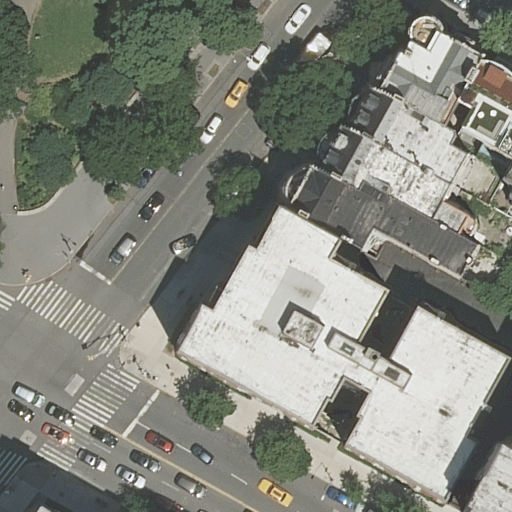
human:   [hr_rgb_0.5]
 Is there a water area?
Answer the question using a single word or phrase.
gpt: no

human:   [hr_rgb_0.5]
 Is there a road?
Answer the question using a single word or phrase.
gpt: yes

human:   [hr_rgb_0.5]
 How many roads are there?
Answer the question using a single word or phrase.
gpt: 10

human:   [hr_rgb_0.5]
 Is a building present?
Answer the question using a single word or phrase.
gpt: yes

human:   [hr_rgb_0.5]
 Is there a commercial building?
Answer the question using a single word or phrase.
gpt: no

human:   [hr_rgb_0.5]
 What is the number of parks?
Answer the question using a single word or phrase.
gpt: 1

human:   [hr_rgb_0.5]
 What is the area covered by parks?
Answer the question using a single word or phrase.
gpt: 434m2

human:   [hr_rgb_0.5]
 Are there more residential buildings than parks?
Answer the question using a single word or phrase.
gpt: yes

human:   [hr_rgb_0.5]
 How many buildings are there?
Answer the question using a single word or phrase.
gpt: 9

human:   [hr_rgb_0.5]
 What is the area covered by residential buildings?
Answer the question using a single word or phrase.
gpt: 3052m2

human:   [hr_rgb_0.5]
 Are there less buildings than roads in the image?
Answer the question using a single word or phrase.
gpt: yes

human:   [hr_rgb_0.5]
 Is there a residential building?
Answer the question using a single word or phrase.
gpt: yes

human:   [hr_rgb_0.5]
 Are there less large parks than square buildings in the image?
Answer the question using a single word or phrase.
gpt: no

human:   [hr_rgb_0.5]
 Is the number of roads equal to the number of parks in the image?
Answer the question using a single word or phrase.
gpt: no

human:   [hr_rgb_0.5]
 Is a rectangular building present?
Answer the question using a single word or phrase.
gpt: yes

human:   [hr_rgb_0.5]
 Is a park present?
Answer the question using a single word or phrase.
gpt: yes

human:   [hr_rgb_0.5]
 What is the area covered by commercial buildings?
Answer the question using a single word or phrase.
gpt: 0m2

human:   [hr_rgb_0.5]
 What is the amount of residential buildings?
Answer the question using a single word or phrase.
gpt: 9

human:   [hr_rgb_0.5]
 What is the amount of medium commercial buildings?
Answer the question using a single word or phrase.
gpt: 0

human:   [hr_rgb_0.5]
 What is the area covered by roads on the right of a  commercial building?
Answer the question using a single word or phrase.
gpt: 0m2

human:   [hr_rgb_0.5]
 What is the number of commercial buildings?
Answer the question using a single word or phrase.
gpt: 0

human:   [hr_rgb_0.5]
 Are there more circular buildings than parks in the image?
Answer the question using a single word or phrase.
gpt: no

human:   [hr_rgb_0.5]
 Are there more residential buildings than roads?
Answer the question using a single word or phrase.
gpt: no

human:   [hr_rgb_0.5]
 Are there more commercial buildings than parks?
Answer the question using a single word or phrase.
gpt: no

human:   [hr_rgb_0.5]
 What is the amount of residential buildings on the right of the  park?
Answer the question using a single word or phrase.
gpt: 0

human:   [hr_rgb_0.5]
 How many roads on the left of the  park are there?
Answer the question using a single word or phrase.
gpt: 10

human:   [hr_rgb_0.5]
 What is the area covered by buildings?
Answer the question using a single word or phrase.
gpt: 3052m2

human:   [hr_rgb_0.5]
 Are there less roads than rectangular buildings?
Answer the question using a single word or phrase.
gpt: no

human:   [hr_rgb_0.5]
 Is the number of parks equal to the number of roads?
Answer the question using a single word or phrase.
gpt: no

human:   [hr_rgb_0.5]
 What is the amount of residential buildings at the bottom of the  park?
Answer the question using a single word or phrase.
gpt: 9

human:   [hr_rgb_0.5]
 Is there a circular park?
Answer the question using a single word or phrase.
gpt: no

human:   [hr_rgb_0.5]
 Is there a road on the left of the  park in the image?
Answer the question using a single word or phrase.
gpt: yes

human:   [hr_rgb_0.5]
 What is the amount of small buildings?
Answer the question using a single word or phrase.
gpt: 3

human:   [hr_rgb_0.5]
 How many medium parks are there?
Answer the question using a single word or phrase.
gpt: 1

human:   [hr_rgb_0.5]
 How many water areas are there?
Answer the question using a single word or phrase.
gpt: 0

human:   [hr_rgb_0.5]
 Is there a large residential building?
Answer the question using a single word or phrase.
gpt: yes

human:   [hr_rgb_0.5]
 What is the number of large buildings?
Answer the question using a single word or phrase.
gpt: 1

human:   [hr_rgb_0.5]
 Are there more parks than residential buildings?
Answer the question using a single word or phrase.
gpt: no

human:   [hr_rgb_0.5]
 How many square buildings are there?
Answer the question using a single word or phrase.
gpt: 0

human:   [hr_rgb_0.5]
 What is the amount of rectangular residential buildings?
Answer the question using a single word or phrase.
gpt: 2

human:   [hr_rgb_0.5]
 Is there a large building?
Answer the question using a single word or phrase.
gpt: yes

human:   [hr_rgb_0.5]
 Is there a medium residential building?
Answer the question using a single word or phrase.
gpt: yes

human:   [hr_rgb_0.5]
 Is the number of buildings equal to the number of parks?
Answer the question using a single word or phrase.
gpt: no

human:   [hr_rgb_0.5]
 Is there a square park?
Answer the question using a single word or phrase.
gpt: no

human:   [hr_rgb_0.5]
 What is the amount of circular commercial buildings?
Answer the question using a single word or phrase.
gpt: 0

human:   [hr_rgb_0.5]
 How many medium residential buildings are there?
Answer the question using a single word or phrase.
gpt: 5

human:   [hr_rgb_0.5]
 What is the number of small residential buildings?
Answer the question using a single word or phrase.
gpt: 3

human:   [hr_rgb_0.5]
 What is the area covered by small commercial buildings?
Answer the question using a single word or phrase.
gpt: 0m2

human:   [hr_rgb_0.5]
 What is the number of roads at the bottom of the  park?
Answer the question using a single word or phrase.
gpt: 10

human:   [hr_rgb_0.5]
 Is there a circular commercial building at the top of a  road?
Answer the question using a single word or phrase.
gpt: no

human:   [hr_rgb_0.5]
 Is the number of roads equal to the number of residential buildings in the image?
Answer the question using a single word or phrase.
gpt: no

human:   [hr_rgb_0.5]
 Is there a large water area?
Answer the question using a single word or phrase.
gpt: no

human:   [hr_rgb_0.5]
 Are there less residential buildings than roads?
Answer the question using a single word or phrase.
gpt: yes

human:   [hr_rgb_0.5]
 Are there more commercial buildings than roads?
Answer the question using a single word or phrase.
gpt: no

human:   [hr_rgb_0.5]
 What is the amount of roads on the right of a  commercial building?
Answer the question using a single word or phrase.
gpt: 0

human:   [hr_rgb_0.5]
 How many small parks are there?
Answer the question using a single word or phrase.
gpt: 0

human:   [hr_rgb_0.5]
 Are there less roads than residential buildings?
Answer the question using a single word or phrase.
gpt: no

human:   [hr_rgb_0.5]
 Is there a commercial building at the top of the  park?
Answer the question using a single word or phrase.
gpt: no

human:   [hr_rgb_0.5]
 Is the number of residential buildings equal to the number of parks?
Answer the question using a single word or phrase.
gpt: no

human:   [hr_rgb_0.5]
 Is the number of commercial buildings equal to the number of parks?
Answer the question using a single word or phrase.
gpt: no

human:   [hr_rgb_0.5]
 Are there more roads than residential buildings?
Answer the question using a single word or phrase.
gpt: yes

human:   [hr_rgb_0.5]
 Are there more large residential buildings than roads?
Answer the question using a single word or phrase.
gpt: no

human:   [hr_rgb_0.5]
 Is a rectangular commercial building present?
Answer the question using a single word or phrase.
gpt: no

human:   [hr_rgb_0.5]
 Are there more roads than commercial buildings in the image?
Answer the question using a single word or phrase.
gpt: yes